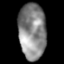
Tissue: lung
Cell type: Epithelial cells
Senescence score: 0.2077
Nuclear area (px): 1500
Mean DAPI intensity: 136.109